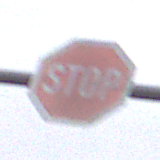
Verkehrszeichen: Stop
Umgebung: Outdoor, Nature
Tageszeit: Midday
Wetter: Overcast
Licht: Natural
Jahreszeit: NotSpecified
Kontrast: LowContrast